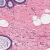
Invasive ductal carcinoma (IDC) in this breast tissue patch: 0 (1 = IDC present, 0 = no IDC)